Field crop: maize
Growth stage: 1
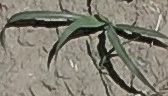
Species: sorghum